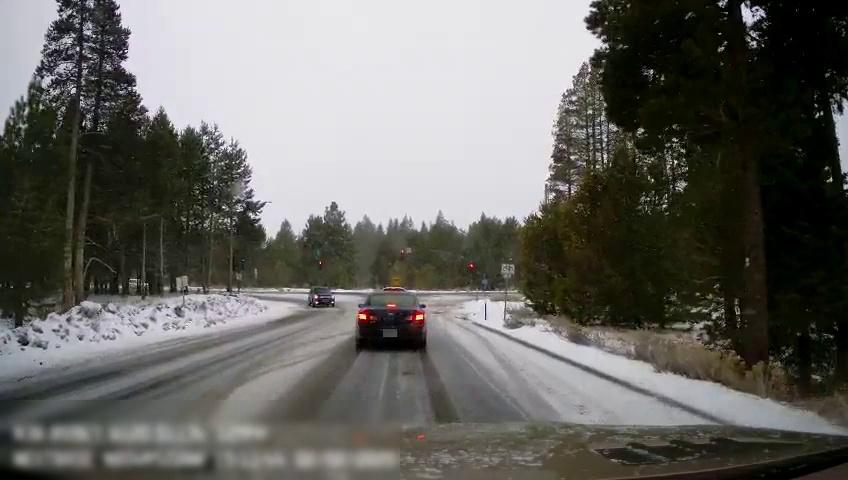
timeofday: Day
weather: Snowy
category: Drivable Space
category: Vehicles | SUV
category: Vehicles | Car
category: Vehicles | SUV
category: Vehicles | SUV
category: Traffic | Signs